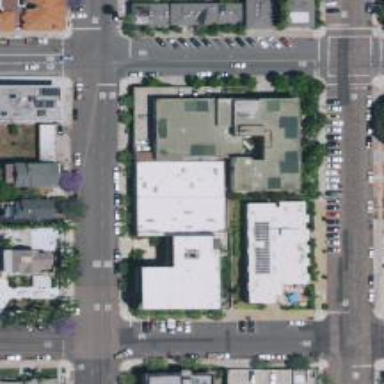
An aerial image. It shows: Office building.